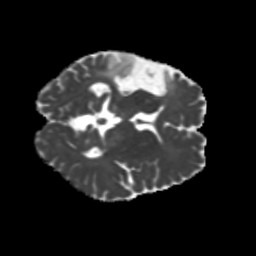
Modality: MD
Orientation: axial
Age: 36
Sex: female
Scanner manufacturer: siemens
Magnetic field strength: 3 T
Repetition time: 5.25 s
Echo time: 0.08 s